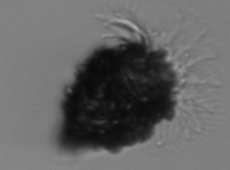
Label: Tintinnopsis